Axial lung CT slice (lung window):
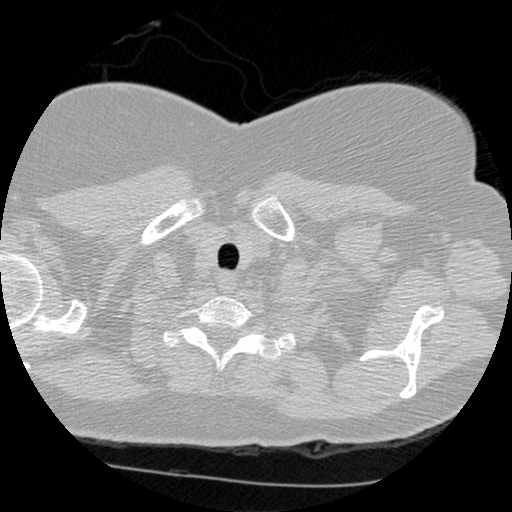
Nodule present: no